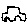
Label: car